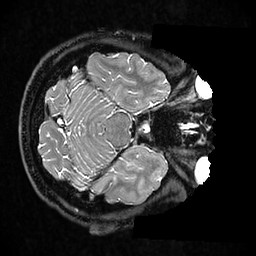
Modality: T2w
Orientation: axial
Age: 36
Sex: male
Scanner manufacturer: ge
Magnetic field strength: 3 T
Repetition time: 3.202 s
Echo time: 0.06024 s